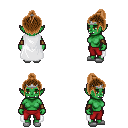
a pixel art fantasy rpg character, female body template, orc, green skin, white cape, red pants, brown short topknot hairstyle, silver tiara, cloth bracers, white slippers, four views (front, back, left, right), 2x2 character sprite sheet, small pixel art, hard edges, no anti-aliasing